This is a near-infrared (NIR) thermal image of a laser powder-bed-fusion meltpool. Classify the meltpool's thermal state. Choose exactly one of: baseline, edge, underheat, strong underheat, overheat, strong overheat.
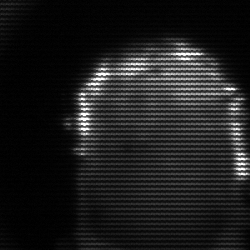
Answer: baseline